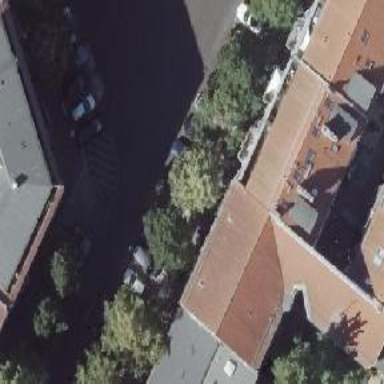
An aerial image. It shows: Kindergarten.